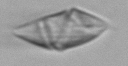
Label: Gyrodinium